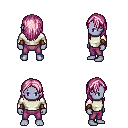
a pixel art fantasy rpg character, male body template, dark elf, purple skin, white long-sleeve shirt, magenta pants, pink long hairstyle, cloth bracers, four views (front, back, left, right), 2x2 character sprite sheet, small pixel art, hard edges, no anti-aliasing